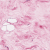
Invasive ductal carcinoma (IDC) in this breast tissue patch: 0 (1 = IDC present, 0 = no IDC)